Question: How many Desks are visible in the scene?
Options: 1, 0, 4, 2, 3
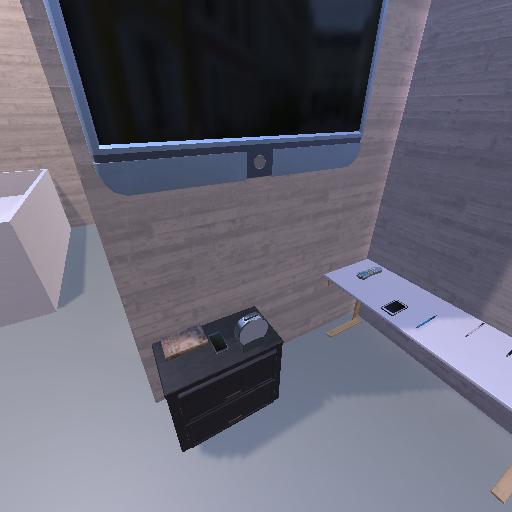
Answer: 1